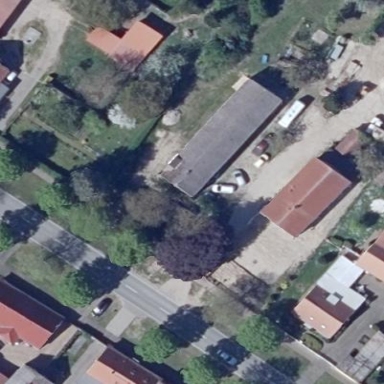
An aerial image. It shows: Building with gabled roof oriented along its structure. The roof is colored grey.